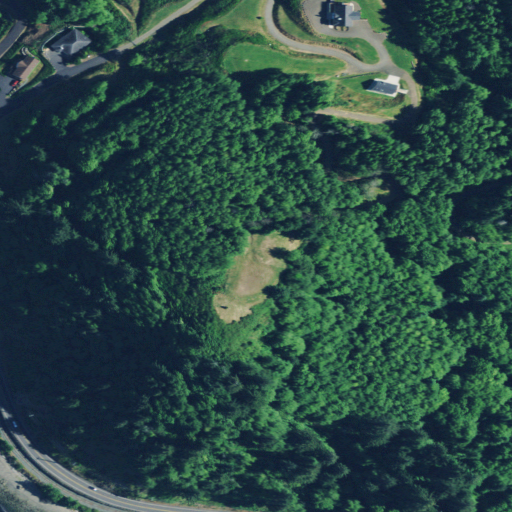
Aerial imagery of mountain in Oregon named Green Hill containing mixed forest, deciduous forest, open development, evergreen forest, medium intensity development, low intensity development, barren land, woody wetlands, and herbaceous wetlands